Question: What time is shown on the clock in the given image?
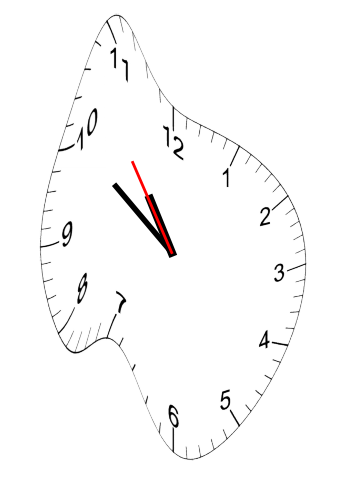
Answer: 10:50:54